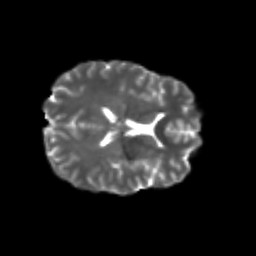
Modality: T2w
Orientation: axial
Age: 25
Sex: female
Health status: healthy
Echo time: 0.074 s